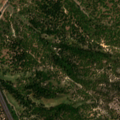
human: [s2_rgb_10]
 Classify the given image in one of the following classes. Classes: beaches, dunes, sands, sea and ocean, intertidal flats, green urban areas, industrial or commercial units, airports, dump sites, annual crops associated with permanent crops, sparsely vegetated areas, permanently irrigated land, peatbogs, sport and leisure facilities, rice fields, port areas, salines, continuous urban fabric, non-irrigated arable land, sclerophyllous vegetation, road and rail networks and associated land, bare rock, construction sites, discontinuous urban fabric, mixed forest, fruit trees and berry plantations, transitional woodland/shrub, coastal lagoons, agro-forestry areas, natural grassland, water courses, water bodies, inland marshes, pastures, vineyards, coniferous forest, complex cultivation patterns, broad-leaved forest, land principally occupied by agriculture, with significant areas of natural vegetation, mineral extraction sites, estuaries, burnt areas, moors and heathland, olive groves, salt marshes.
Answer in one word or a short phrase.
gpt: continuous urban fabric